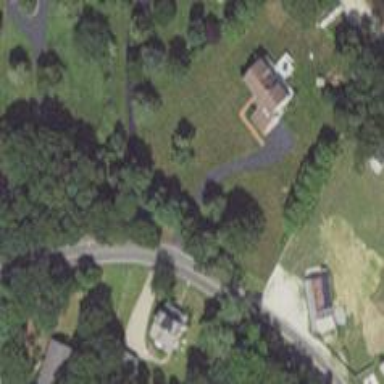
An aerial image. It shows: Driveway.